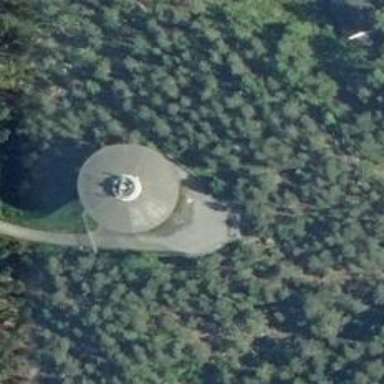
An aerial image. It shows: Water tower that is man-made.